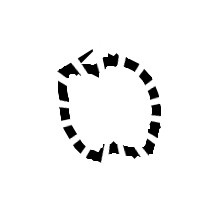
Shape: circle